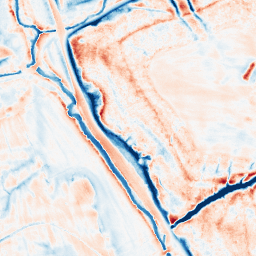
Category: classical
Decomposition family: gaussian_anisotropic
Decomposition parameters: sigma_x: 5
sigma_y: 5
Upsampling method: bspline
Upsampling parameters: scale: 8
Upsampling scale: 8